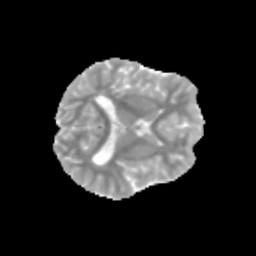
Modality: MD
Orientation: axial
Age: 11
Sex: male
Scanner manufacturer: siemens
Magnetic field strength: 3 T
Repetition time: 3.8 s
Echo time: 0.07 s